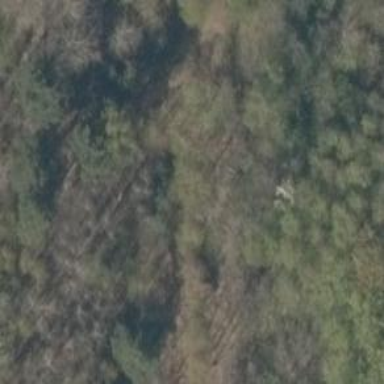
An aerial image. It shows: Abandoned railway.